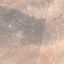
Land use / land cover: PermanentCrop